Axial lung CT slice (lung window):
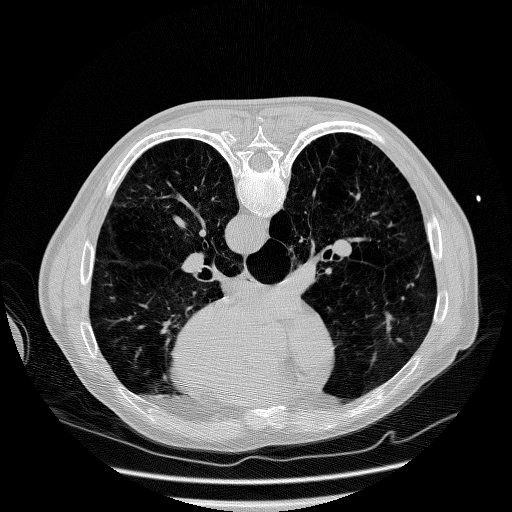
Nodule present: no